Question: I think that is not easy to understand what I need reading title, so I'll explain better.
My database is like:
Table1 and other tables like these...
Users will insert into textfield a value like '1' and I will show them only the name that contains '1'. I do this in this way:
'''
ArrayList<String> found = new ArrayList<String>();
ArrayList<String> allTable = getAllTableInDB();
for(String table:allTable){
try {
ResultSet rs = stat.executeQuery("SELECT * FROM '"+table+"'");
while(rs.next()){
if(!found.contains(rs.getString("name")) && rs.getString("name").equals(WhatUserInserts))
found.add(rs.getString("name"));
}
} catch (SQLException ex) {
ex.printStackTrace();
Logger.getLogger(DB.class.getName()).log(Level.SEVERE, null, ex);
}
}
'''
What I want to do now is to calculate the "best" of this name found ordering by average of column v.
For one table I know that I can use something like:
'''
SELECT name FROM table GROUP BY name ORDER BY AVG(v) DESC
'''
How can I do the same on this limit of value of some table?
I hope I explain my question well
SOLVED in this way THANKS TO 'Dan P':
'''
ArrayList<String> tables = getAllTableInDB();
String query = "SELECT * FROM (";
String union = " UNION ";
for(int i=0;i<tables.size();i++){
query+="SELECT * FROM '"+tables.get(i)+"' WHERE name LIKE '%"+find+"%'";
query = i==tables.size()-1?query:query+union;
}
query+=") GROUP BY nome ORDER BY AVG(venduti) DESC";
'''
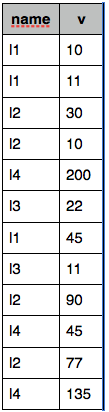
Answer: Assuming you want the Max or Avg of all tables this will get you the max V value for name. If you want Avgerage use AVG. I didn't exactly understand the question but I think this what you want.
'''
SELECT Name, Max(V)
FROM
(
SELECT Name, v
FROM TABLE1
UNION
SELECT Name, v
FROM TABLE2
UNION
SELECT Name, v
FROM TABLE3
) AS AllTables
GROUP BY Name
WHERE Name = 'Jon Doe'
'''
After commenting you asked if you could enhance performance. Yes by including the name in the where clause for each table assuming there is an index / primary key on the name. You should probably used a table valued function if you go this route.
'''
DECLARE @Name NVARCHAR(50)
SET @Name = 'Jon Doe'
SELECT Name, Max(V)
FROM
(
SELECT Name, v
FROM TABLE1
WHERE Name = @Name
UNION
SELECT Name, v
FROM TABLE2
WHERE Name = @Name
UNION
SELECT Name, v
FROM TABLE3
WHERE Name = @Name
) AS AllTables
GROUP BY Name
'''